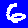
Digit: 6